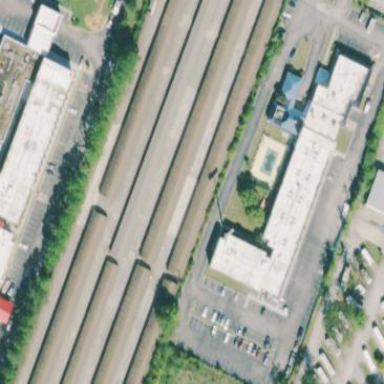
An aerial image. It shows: Building designated for self storage.